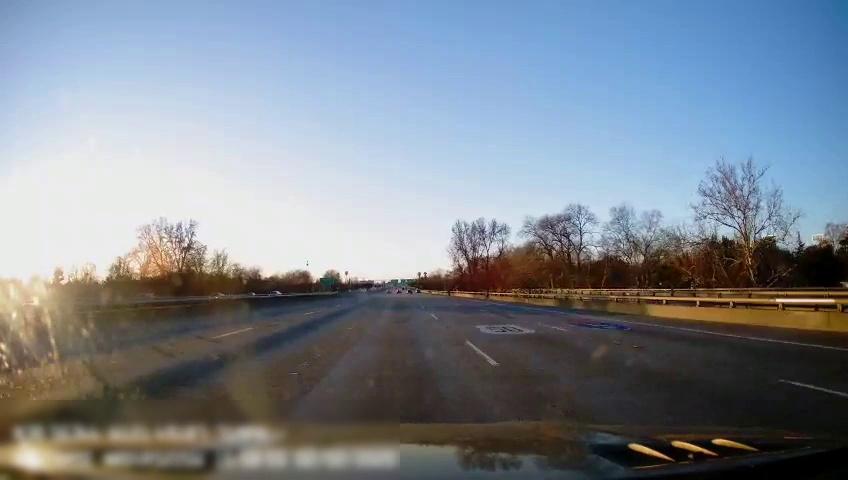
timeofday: Day
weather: Sunny
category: Drivable Space
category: Lanes | Current Lane
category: Lanes | Current Lane
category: Lanes | Alternate Lane
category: Lanes | Alternate Lane
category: Lanes | Alternate Lane
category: Traffic | Signs